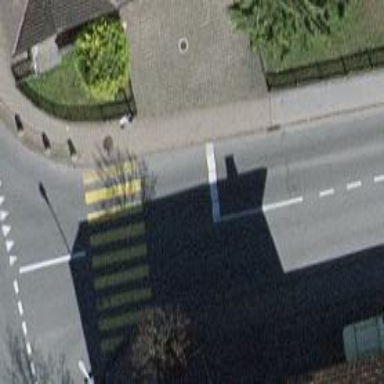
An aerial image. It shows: Crossing with traffic signals.